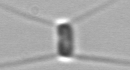
Label: Chaetoceros_similis